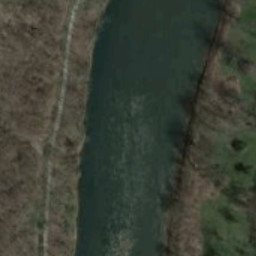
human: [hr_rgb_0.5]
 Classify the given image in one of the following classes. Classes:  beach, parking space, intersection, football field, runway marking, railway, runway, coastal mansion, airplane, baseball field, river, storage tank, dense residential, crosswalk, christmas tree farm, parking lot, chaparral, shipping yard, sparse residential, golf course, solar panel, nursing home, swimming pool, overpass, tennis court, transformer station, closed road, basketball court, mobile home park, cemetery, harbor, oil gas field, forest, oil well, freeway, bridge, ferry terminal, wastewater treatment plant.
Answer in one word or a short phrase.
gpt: river